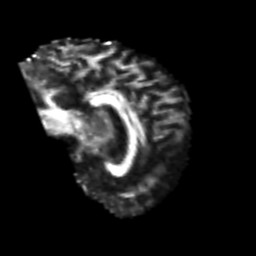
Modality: FA
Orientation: sagittal
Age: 49
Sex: male
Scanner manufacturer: siemens
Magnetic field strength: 3 T
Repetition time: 4.999 s
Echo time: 0.07946 s